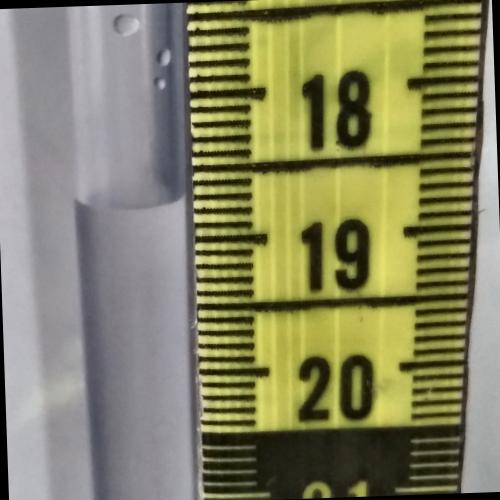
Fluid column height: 18.7 cm